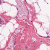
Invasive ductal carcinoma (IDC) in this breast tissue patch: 0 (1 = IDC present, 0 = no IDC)